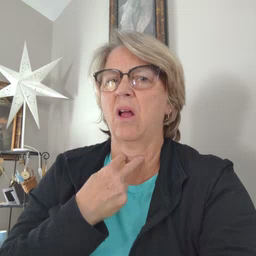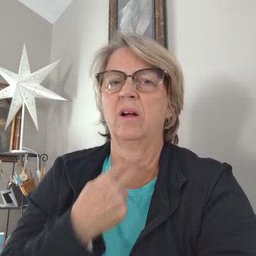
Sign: stuck